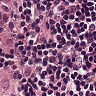
Metastatic tissue present: no